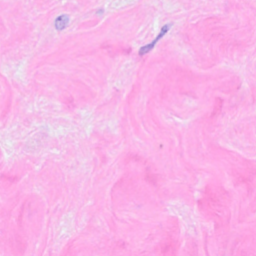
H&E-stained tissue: Breast